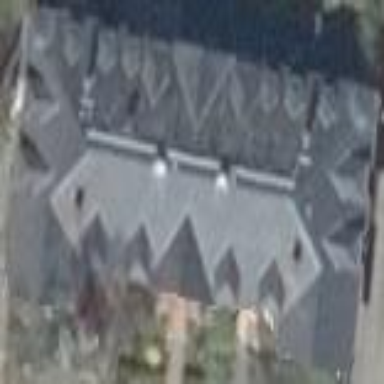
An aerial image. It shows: Yellow apartments building with hipped black slate roof.